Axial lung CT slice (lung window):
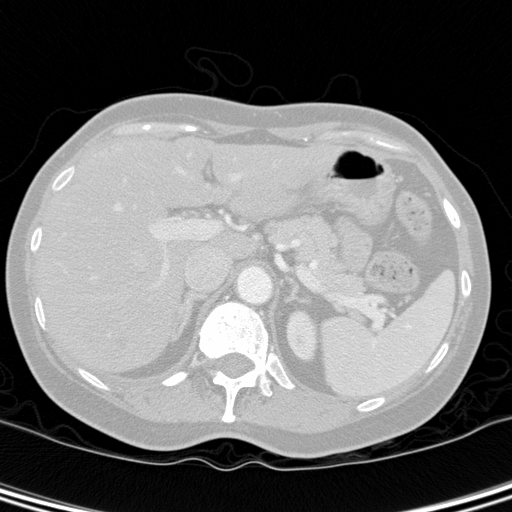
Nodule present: no